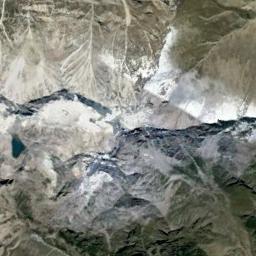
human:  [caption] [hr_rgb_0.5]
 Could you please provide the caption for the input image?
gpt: The snowberg is partly covered with snow and ice and the color of the mountain is brown .

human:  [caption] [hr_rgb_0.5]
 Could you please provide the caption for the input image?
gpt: The snow berg is consist of green plants,Bare land and white snow .

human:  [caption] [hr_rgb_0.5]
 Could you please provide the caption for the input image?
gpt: White snow and brown bare ground intersect on the snow mountain .

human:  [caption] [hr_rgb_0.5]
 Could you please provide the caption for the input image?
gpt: There is snow on the part of the snowberg .

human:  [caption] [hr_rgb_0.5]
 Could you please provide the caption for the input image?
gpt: There are some snow on the snowberg .